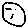
Label: bird